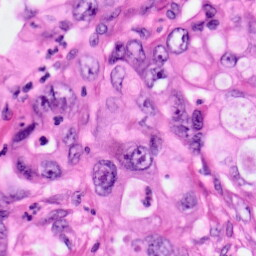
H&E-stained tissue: Pancreatic